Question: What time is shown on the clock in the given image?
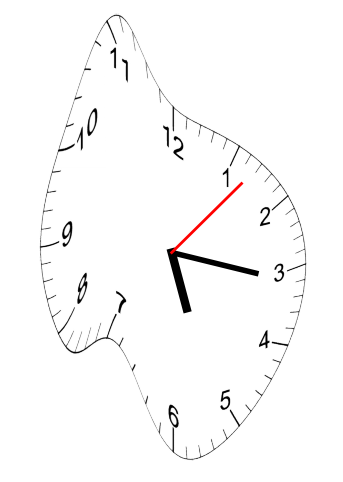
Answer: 05:16:07